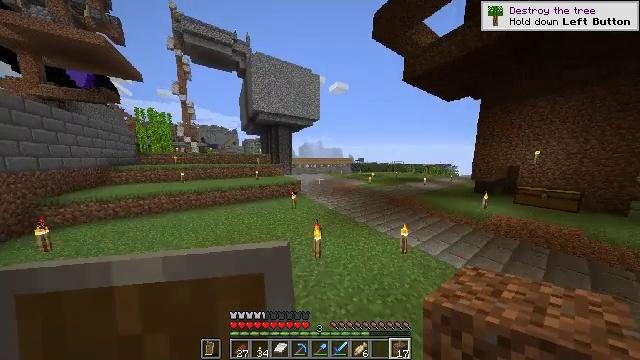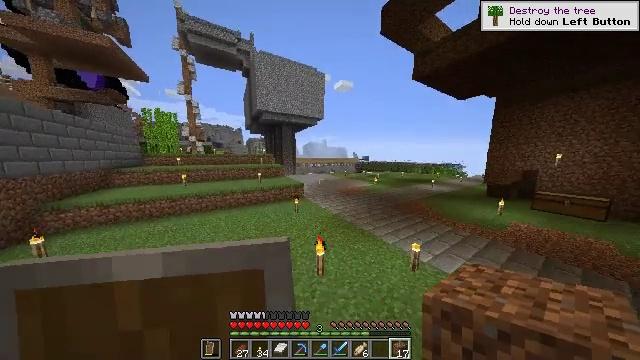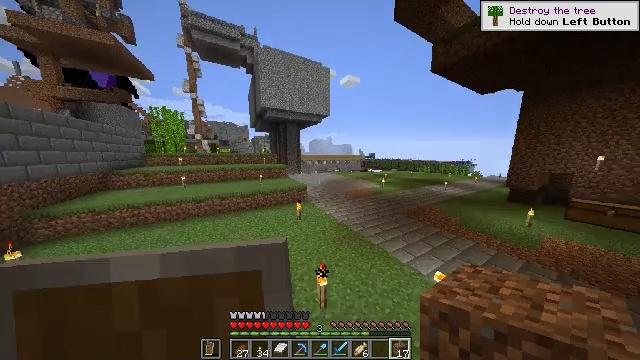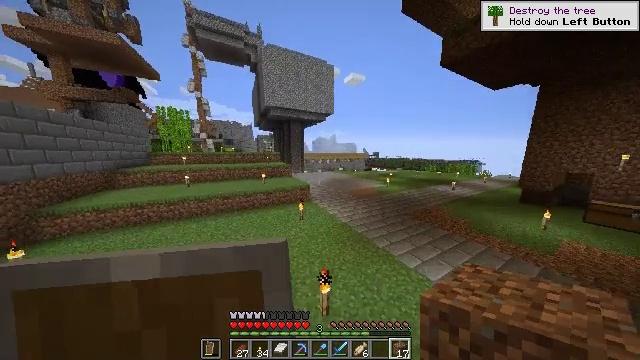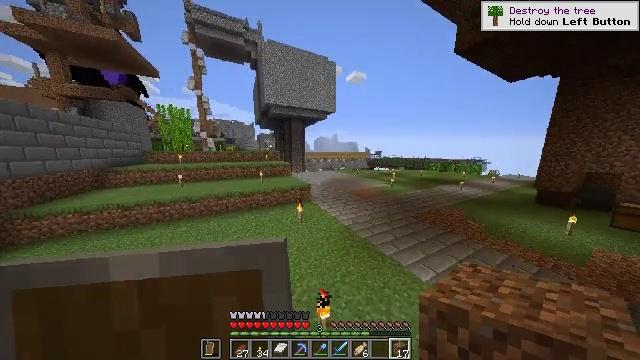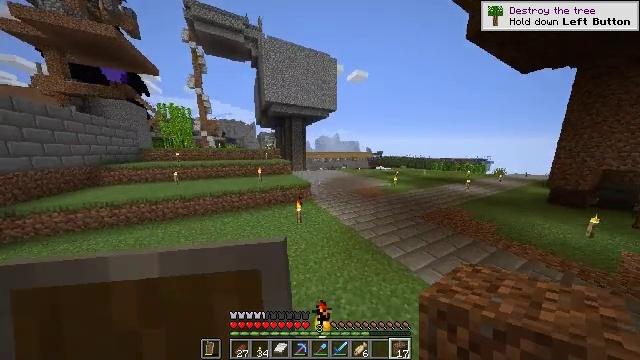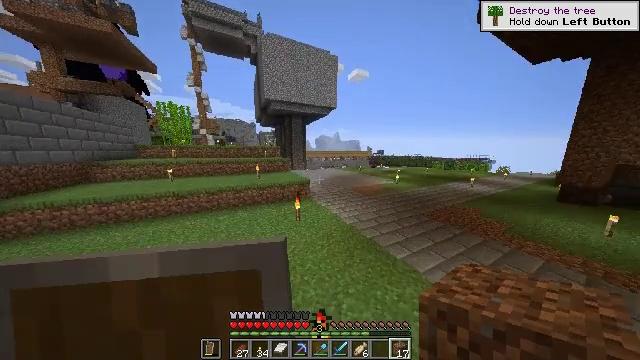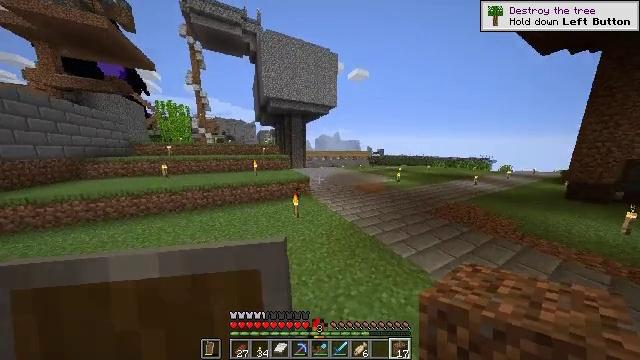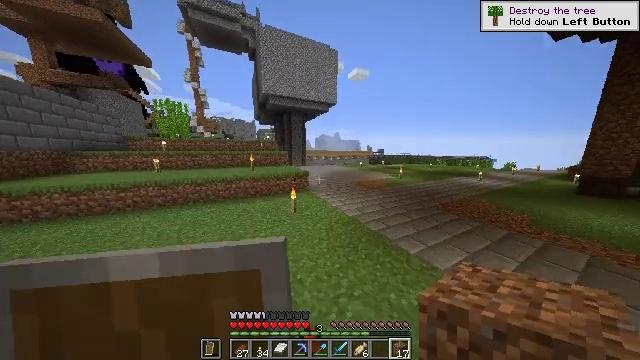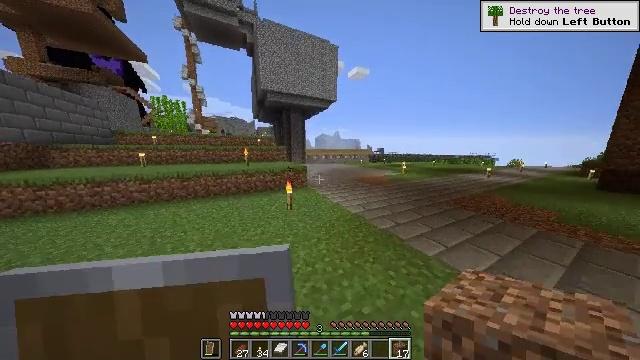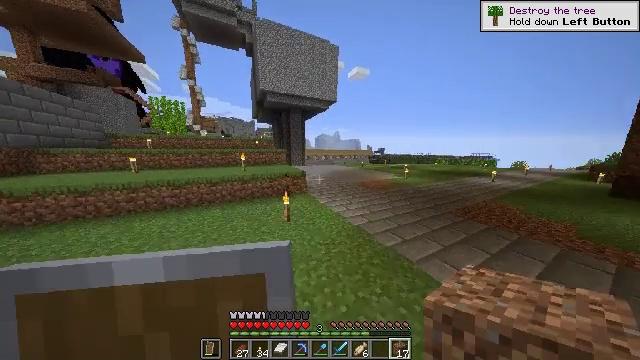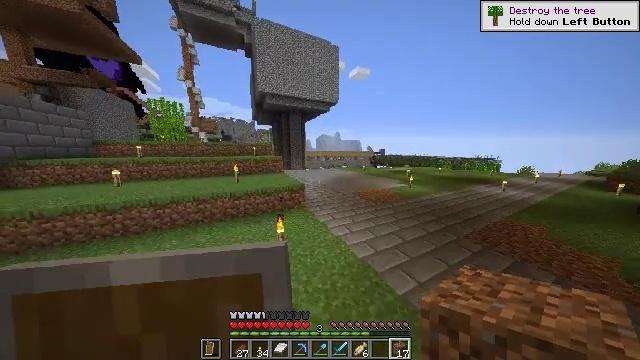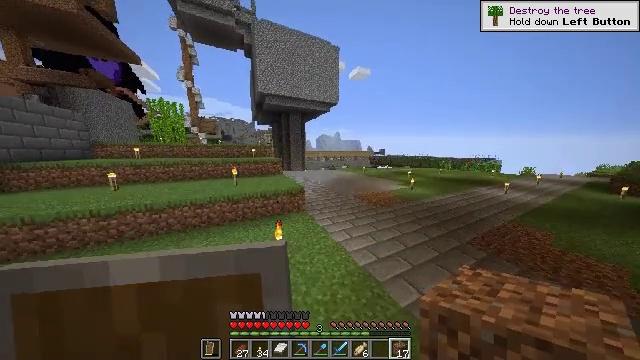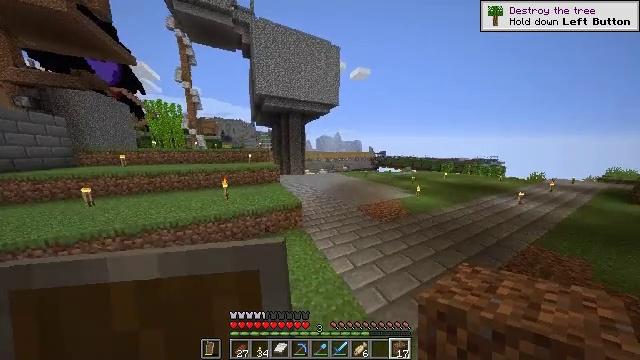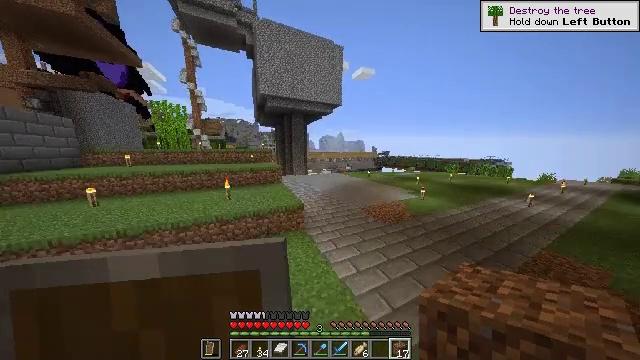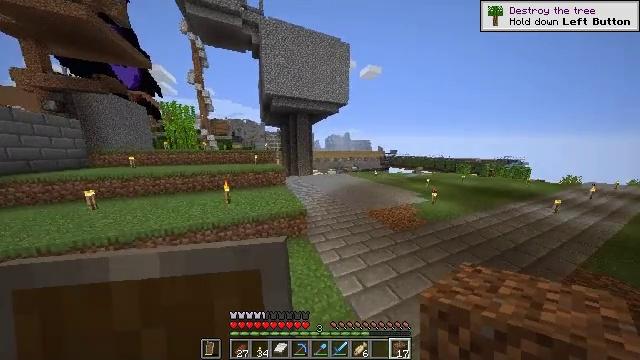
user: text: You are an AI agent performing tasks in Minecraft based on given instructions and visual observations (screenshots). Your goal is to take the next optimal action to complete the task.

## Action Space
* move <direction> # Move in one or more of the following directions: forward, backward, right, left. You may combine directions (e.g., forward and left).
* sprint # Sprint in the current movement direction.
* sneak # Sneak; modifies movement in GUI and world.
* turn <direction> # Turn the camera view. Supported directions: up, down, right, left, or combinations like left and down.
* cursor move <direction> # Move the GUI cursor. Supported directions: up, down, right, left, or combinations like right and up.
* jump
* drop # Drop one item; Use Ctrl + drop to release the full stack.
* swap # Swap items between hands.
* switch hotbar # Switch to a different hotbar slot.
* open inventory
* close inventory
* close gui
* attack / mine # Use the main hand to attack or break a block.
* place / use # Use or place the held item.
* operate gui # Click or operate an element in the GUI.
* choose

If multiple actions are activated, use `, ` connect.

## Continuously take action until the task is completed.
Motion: motion action
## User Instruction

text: Mine iron block from a structure.
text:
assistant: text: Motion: move forward, turn left, jump
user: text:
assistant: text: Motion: move forward, turn left and down, jump
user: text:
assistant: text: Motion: move forward, turn left, jump
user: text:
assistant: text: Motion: move forward, jump
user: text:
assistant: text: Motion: move forward, jump
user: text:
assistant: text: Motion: move forward, jump
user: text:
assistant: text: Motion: move forward, jump
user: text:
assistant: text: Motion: move forward, jump
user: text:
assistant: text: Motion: move forward, jump
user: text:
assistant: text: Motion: move forward, jump
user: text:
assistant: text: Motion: move forward, jump
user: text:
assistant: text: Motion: move forward, jump
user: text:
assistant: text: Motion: move forward and move right, jump
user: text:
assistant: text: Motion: move forward and move right, turn left, jump
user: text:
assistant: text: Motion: move forward and move right, turn left, jump
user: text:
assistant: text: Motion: move forward, turn left, jump
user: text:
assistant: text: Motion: move forward, turn left, jump
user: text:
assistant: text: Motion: move forward, turn left, jump
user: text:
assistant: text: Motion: move forward and move right, turn left, jump
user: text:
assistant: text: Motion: move forward and move right, turn left, jump
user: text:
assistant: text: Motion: move forward and move right, turn left, jump
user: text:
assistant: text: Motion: move forward and move right, turn left, jump
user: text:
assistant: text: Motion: move forward, turn left, jump
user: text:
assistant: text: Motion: move forward, turn left, jump
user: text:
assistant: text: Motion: move forward, jump
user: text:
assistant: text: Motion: move forward and move right, jump
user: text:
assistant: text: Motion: move forward and move right, turn left, jump
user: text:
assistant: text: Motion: move forward and move right, turn left, jump
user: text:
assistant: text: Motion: move forward, jump
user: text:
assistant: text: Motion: move forward, jump